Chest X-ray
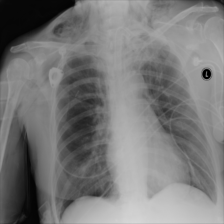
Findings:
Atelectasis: negative
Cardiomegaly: negative
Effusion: negative
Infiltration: negative
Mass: negative
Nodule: negative
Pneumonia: negative
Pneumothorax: negative
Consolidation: negative
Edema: negative
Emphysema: positive
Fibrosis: negative
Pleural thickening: negative
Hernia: negative